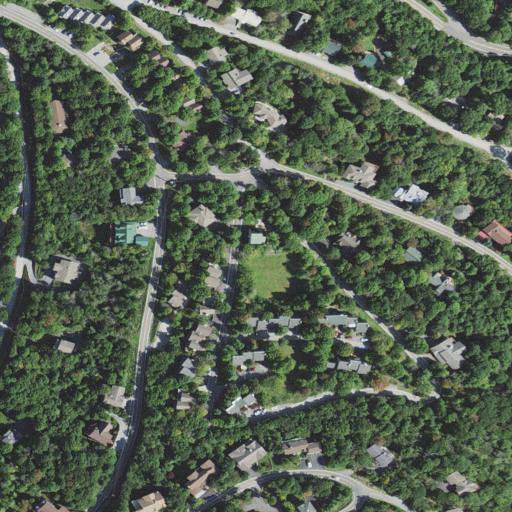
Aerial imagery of ridge(s) in North Carolina named Pinnacle Ridge containing open development, low intensity development, medium intensity development, deciduous forest, and high intensity development